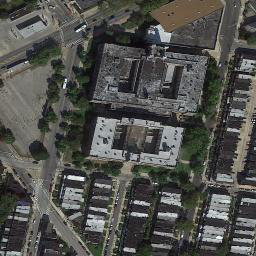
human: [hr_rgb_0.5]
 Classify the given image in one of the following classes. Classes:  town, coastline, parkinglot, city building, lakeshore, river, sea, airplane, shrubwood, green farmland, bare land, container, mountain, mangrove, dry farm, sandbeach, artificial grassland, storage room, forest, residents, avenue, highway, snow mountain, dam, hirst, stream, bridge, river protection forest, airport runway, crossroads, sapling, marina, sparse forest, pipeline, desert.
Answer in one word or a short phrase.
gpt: town